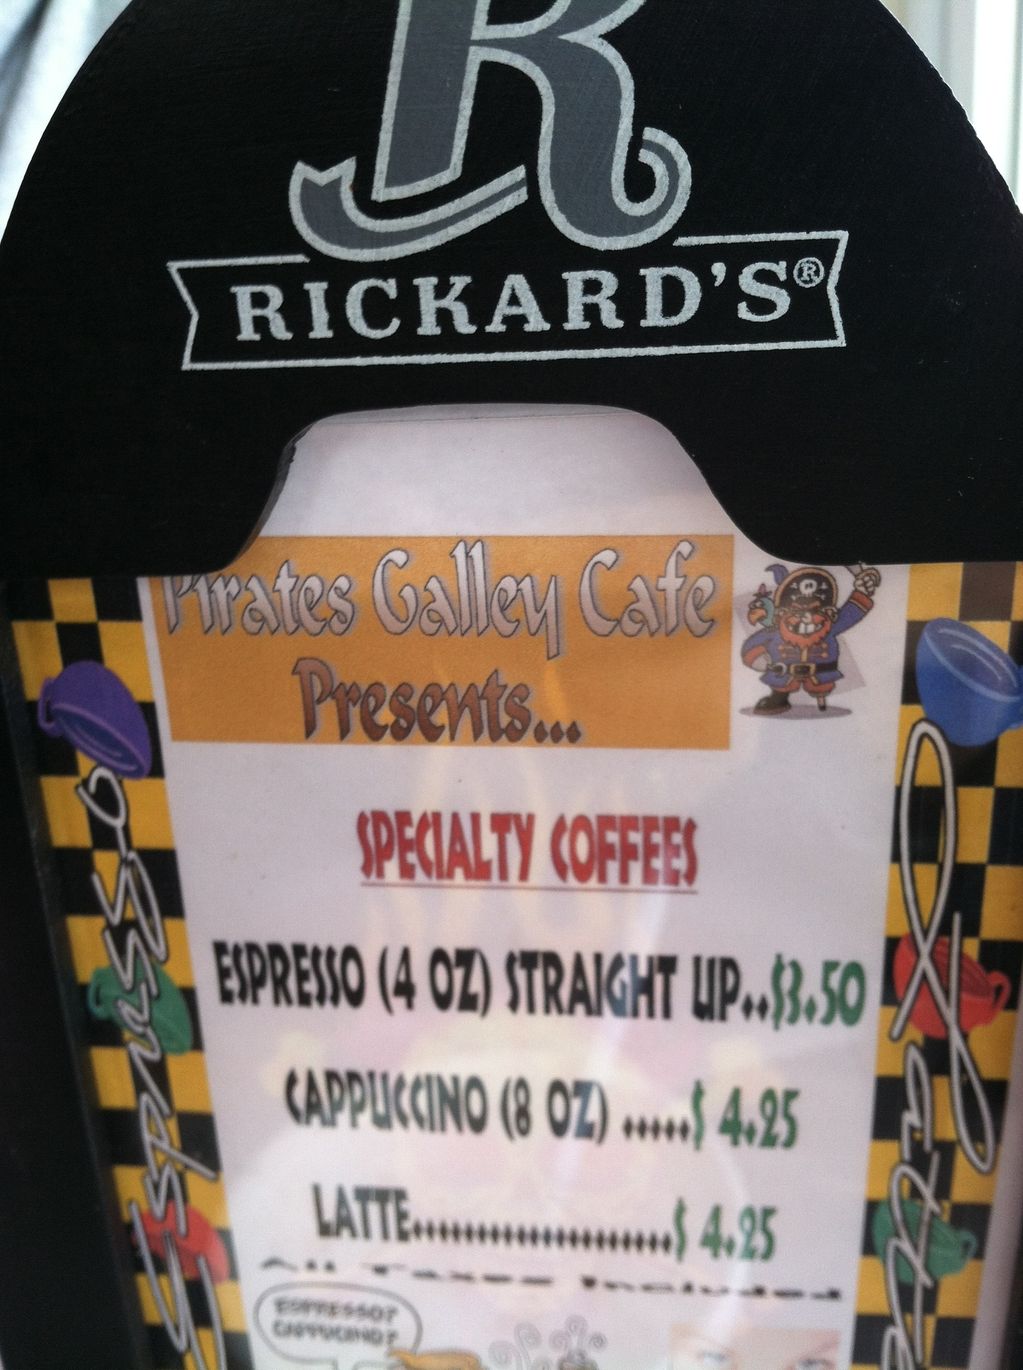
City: charlottetown